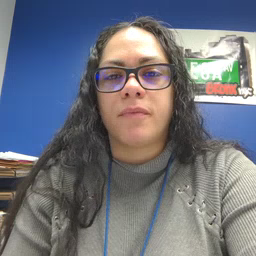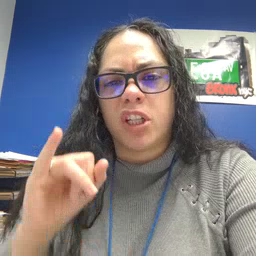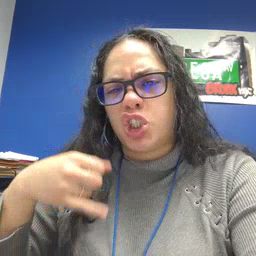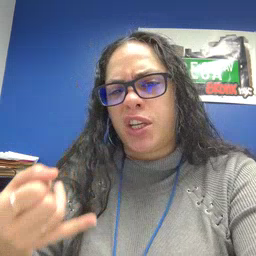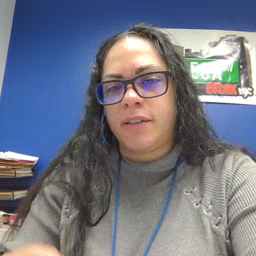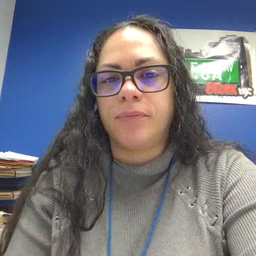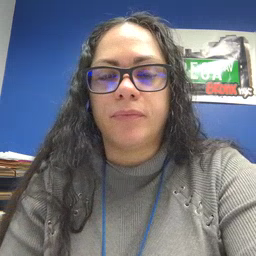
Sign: jeans